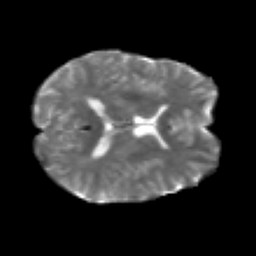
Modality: T2w
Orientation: axial
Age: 27
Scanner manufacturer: siemens
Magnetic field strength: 3 T
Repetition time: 2.2 s
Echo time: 0.084 s